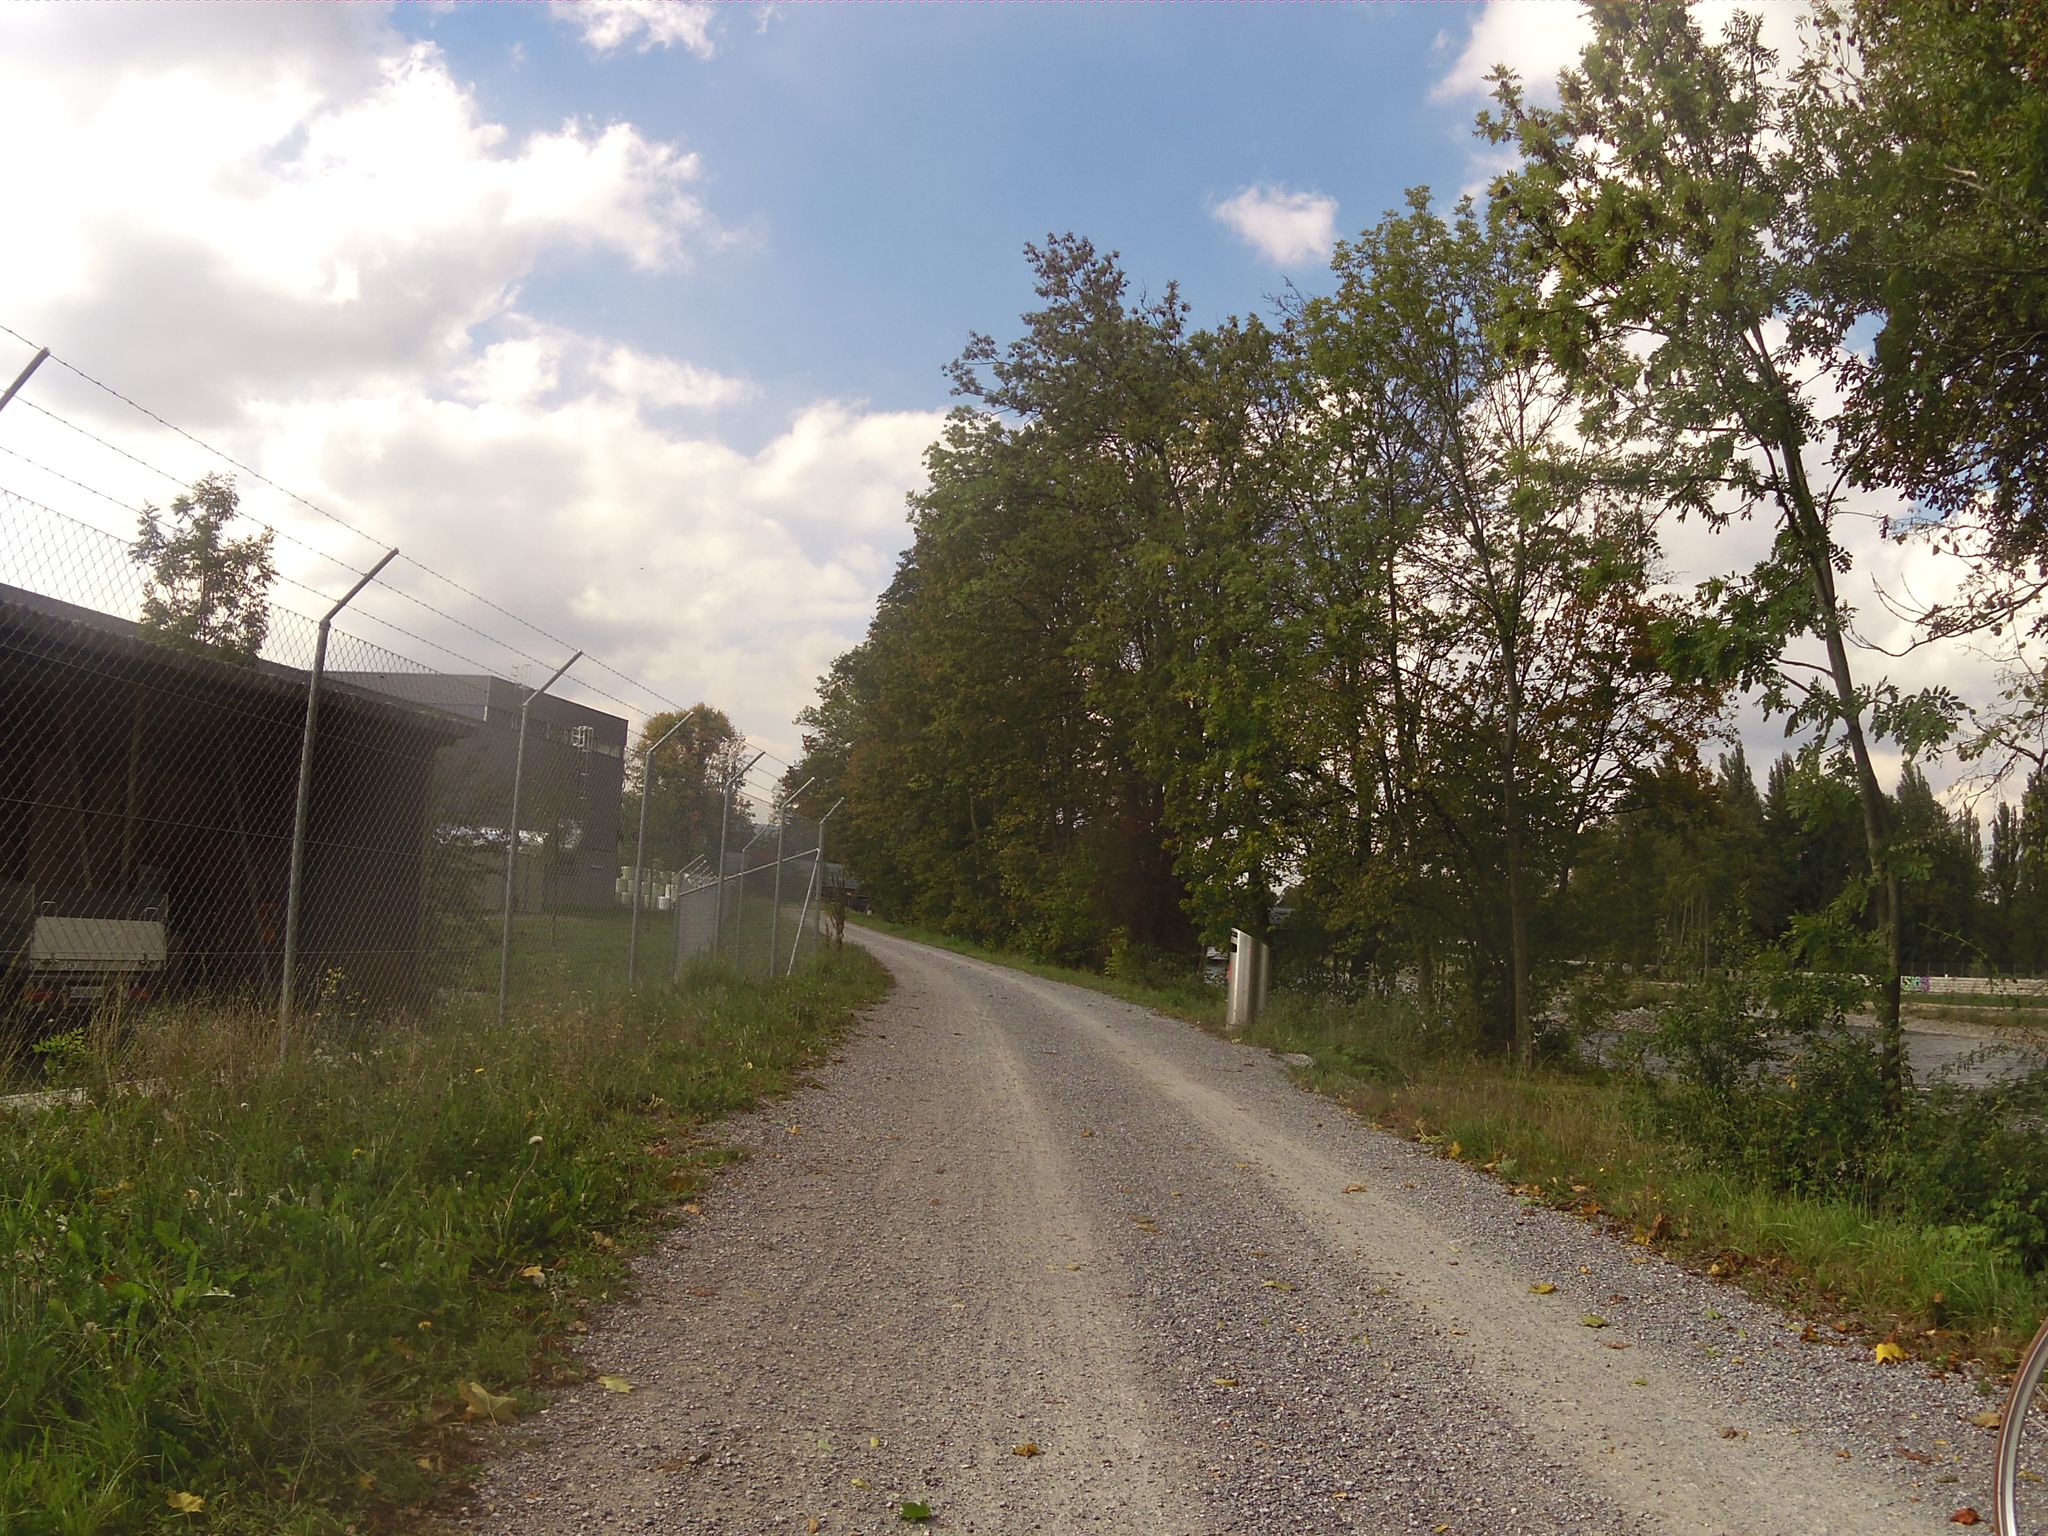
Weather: cloudy
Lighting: day
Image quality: good
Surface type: cycling surface
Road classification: track
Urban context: urban centre
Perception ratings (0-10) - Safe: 0.38, Lively: 1.31, Beautiful: 6.83, Boring: 4.68, Depressing: 4.64, Wealthy: 0.93